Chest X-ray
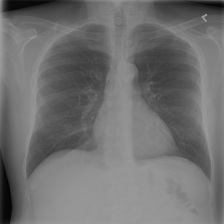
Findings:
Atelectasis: negative
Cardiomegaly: negative
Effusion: negative
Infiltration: negative
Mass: negative
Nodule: negative
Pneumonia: negative
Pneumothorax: negative
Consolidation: negative
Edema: negative
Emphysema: negative
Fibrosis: negative
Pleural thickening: negative
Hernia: negative